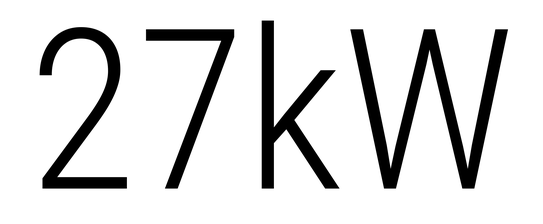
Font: Roboto_Condensed_Light